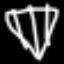
Label: diamond